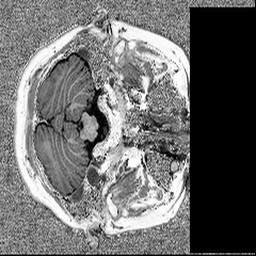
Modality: MP2RAGE
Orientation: axial
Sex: female